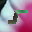
Label: 5